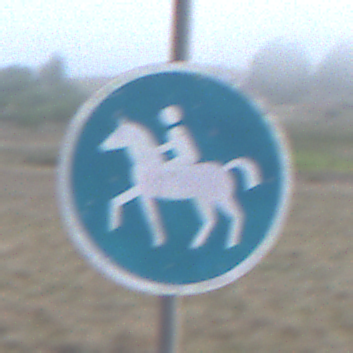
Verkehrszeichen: Reitweg
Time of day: SunriseSunset
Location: Outdoor (Nature)
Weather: Overcast
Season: NotSpecified
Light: Natural